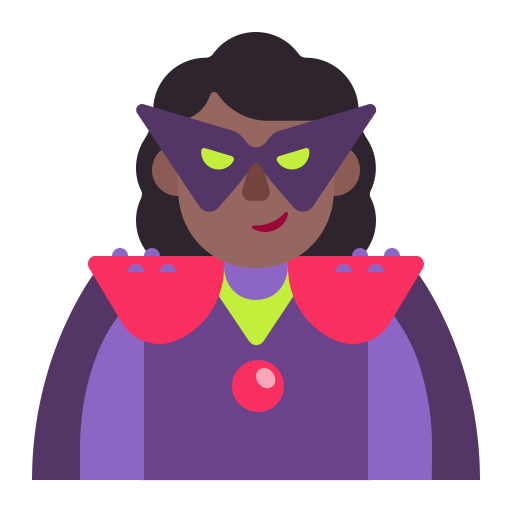
woman supervillain flat  dark